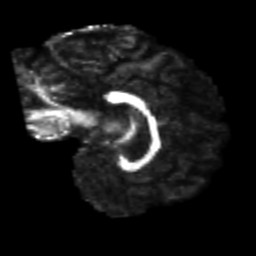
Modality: FA
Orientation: sagittal
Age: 47
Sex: male
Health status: healthy
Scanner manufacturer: ge
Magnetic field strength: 3 T
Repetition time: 11 s
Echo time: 0.0637 s